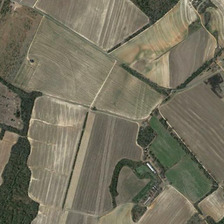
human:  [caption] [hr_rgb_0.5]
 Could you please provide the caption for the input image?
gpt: many pieces of farmlands are together .

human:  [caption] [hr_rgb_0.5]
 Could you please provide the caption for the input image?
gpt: many pieces of farmlands are together .

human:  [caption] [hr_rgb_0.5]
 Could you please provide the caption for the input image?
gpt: many pieces of farmlands are together .

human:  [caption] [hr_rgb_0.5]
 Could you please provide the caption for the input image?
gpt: many pieces of farmlands are together .

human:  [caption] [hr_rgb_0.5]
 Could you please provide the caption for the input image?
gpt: many pieces of farmlands are together .